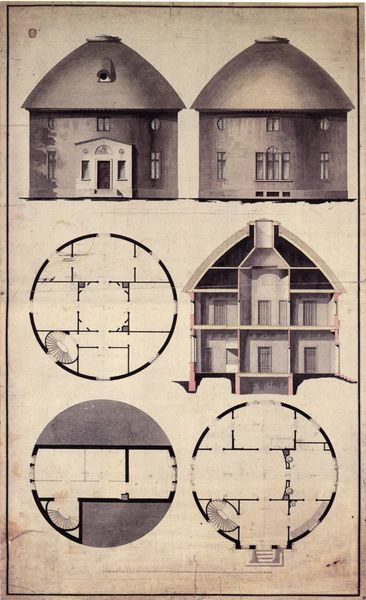
Titel: Landhaus Gebauer. Fassaden, Schnitt, Grundrisse
Künstler: Christian Frederik Hansen
Standort: Hamburg, Altona (EU - D - HH)
Institution: Kopenhagen, Kunstakademie
Schlagwörter: fenster, weiss, zeichnung, zimmer, dach, gebäude, haus, architektur, rahmen, häuser, hütte, boden, kreis, rund, turm, ansicht, fassade, türen, schattierung, kuppel, treppe, treppen, detail, stufen, halle, eingang, wohnhaus, druck, seite, scharz, entwurf, fleck, vorderseite, treppenhaus, etagen, gaube, geschosse, plan, zipfel, einsicht, querschnitt, geometrie, grundriss, aufriss, etage, zeichung, bauplan, rotunde, rundbau, lageplan, häuer, rundhaus, steiner, glattes dach, hüttem